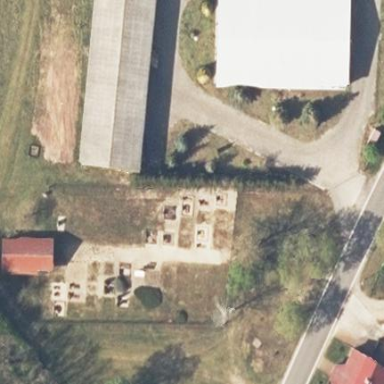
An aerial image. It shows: Cemetery.